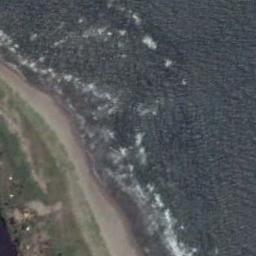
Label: beach